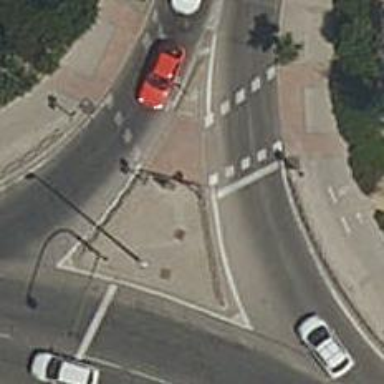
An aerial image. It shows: Crossing with traffic signals.